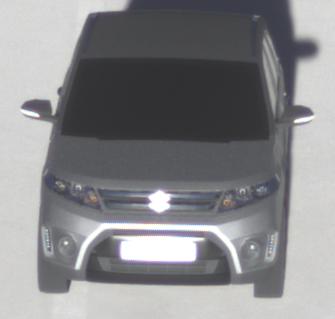
Make: Suzuki
Model: Vitara 1.6
Detailed model: Vitara (LY)
Model produced from: 2015/04
Model produced until: 2018/08
Doors: 5
Color: gray
Road condition: dry road
Daytime: sunrise or sunset
Contrast: high contrast